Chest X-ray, PA view. Patient: 44 years old, sex F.
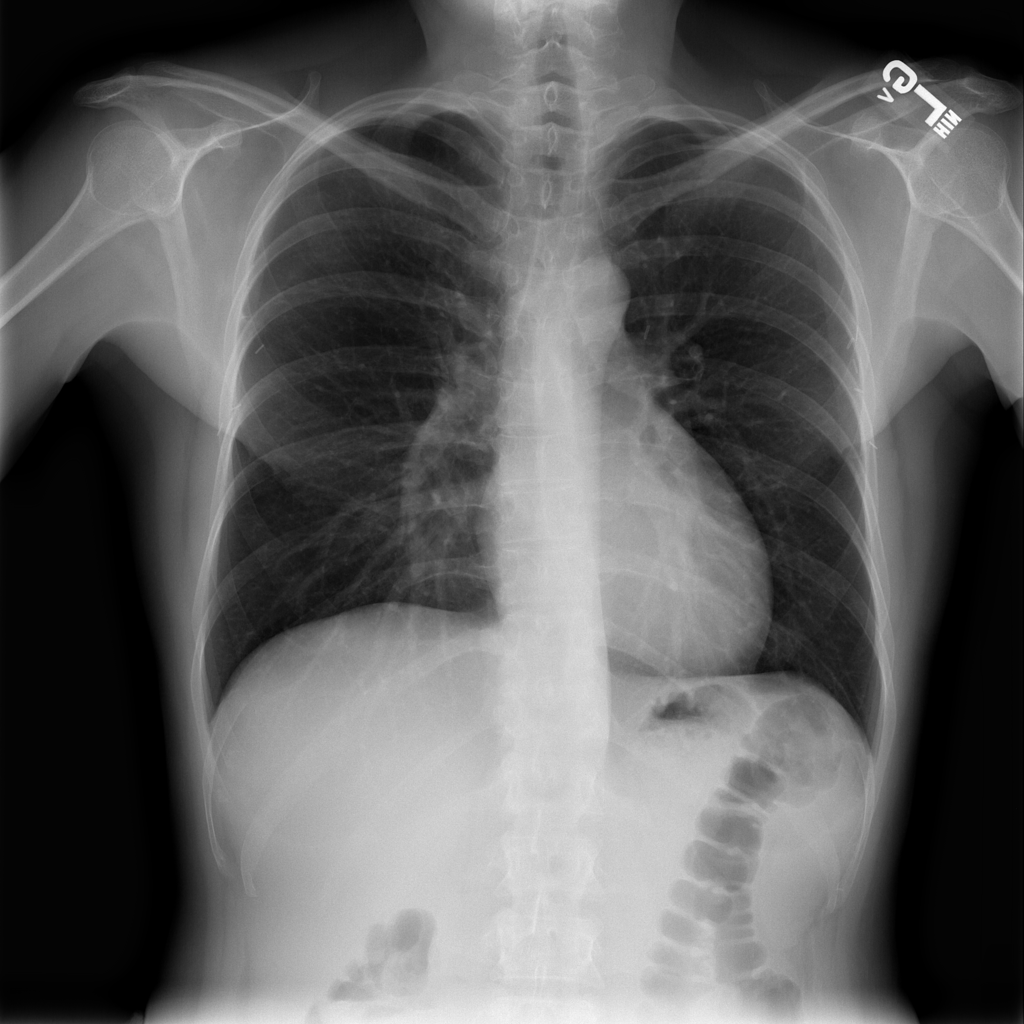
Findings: No Finding